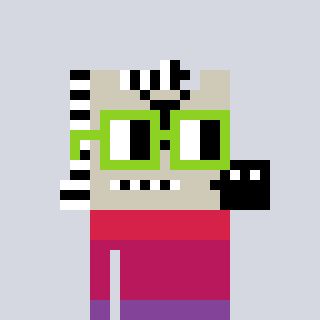
a pixel art character with square light green glasses, a zebra-shaped head and a gunk-colored body on a cool background